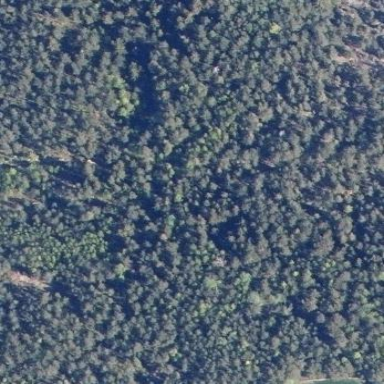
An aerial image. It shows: Beautiful woodland area.